Interaction volume radius: 5 \u00c5
Interaction volume height: 15 \u00c5
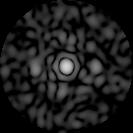
Disorder parameter: 0.8687